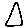
Label: triangle